Aerial crown-view tile of a tropical tree (Barro Colorado Island, Panama), acquired 20240813:
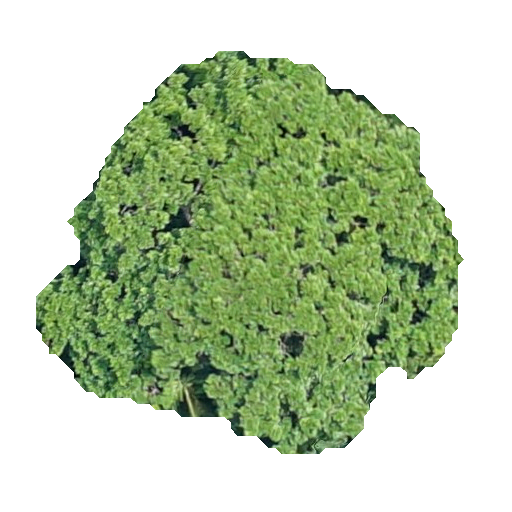
Species: Simarouba amara
GBIF accepted scientific name: Simarouba amara
Crown area: 178.785 m²